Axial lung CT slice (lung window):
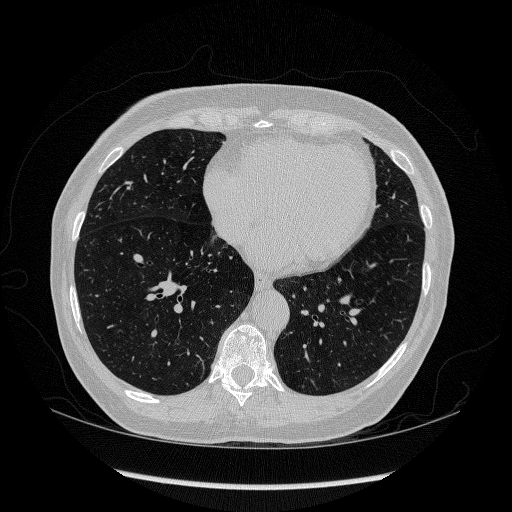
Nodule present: no